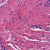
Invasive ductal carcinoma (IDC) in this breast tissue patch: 0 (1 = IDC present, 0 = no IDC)